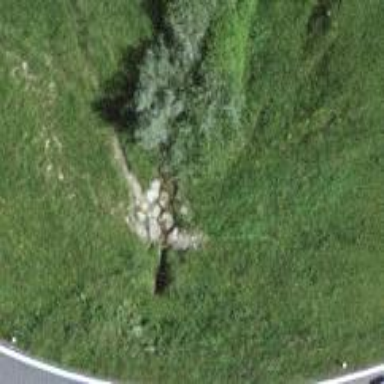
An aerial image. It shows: Culvert tunnel.